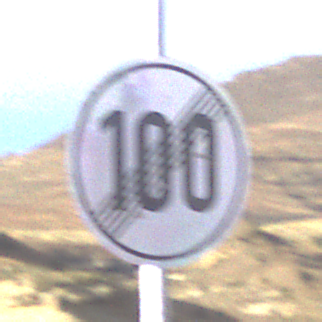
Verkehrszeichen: EndeGeschwindigkeit100
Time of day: MorningAfternoon
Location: Outdoor (Nature)
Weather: PartlyCloudy
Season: NotSpecified
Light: Natural